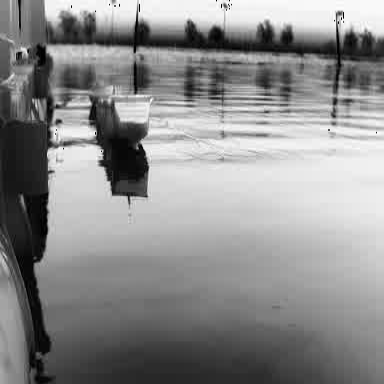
There is a container_ship in the infrared image.